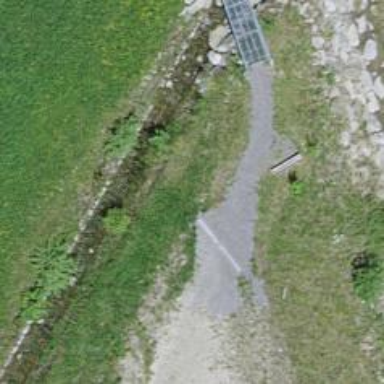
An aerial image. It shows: Bench for seating.